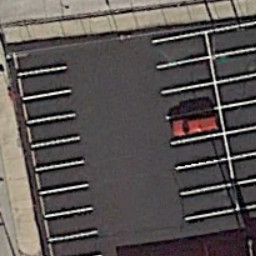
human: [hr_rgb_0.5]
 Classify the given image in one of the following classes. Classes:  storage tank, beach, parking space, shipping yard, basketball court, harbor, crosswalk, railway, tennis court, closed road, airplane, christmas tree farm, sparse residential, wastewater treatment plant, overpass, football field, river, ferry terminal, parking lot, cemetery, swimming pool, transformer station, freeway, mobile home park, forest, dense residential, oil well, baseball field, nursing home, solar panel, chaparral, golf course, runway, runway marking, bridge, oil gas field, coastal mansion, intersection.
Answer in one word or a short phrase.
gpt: parking space